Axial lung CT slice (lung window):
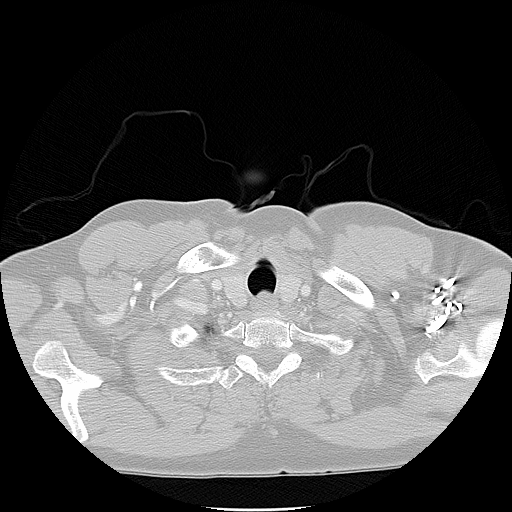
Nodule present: no